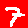
Digit: 7